Field crop: maize
Growth stage: 2
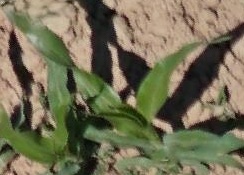
Species: maize